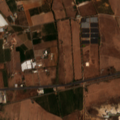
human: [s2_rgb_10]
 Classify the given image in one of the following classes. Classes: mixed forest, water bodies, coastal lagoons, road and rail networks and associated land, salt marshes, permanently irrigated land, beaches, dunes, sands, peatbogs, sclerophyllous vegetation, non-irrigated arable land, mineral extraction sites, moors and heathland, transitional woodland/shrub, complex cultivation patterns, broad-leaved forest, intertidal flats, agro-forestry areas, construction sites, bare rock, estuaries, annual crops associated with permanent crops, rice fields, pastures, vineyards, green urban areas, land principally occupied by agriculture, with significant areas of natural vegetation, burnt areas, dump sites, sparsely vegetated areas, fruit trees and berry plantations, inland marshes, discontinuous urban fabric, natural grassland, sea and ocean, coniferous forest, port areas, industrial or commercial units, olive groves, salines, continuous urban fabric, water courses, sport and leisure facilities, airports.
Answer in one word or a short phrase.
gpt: permanently irrigated land, pastures, complex cultivation patterns, salines